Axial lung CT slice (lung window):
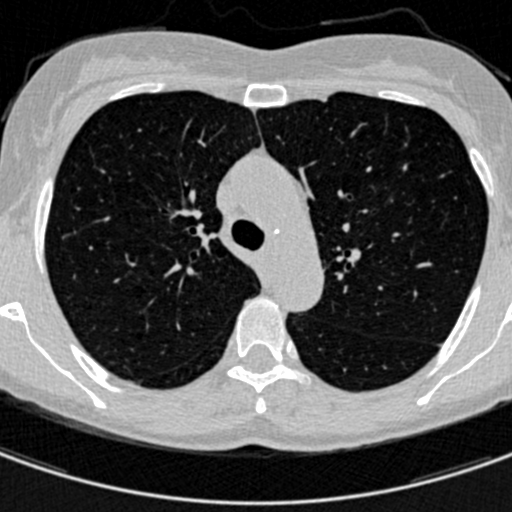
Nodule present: no